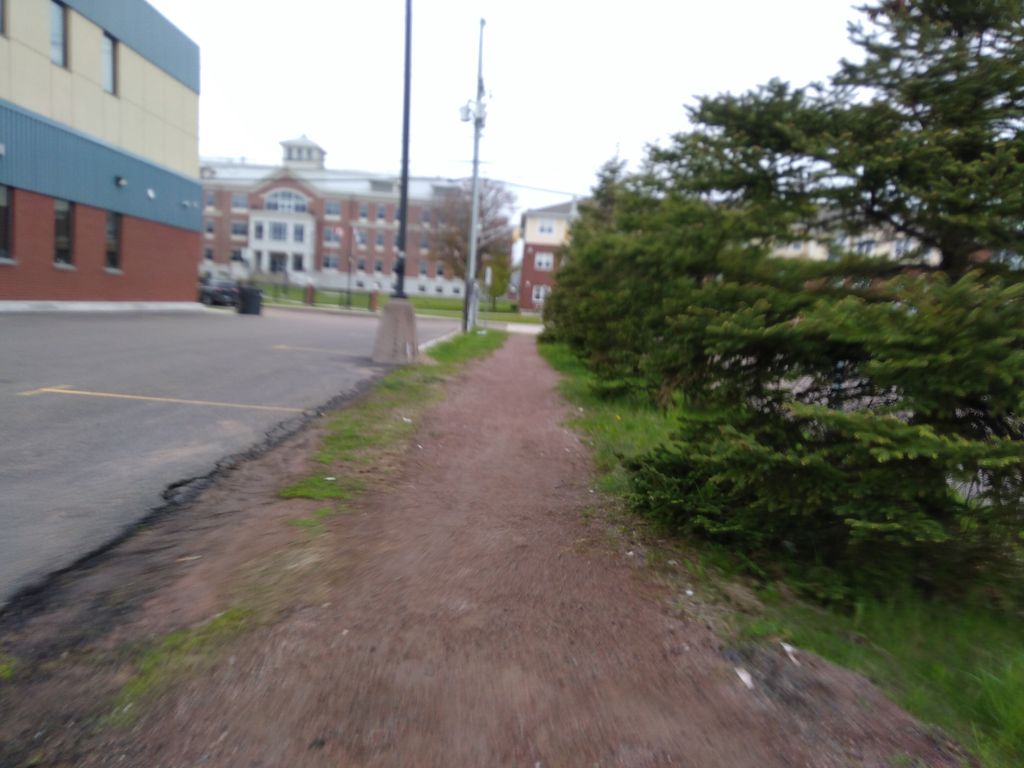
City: charlottetown